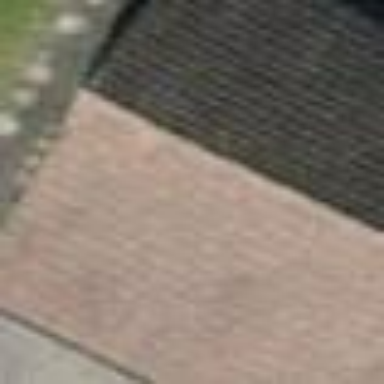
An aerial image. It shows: View of roof of building.